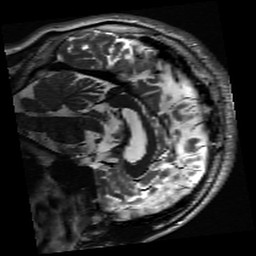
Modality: inplaneT2
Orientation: sagittal